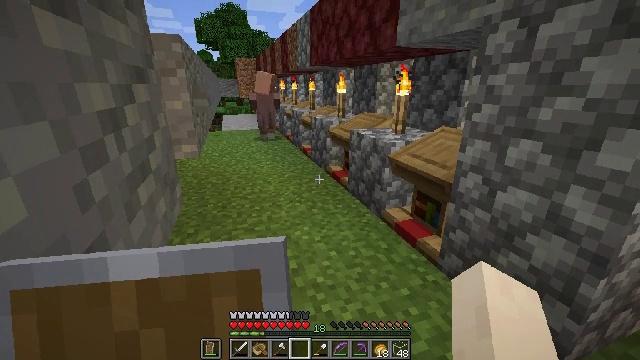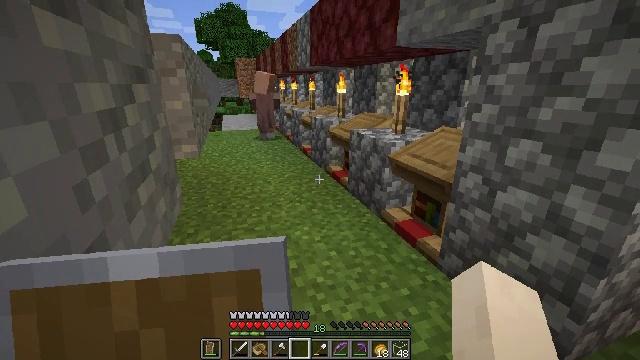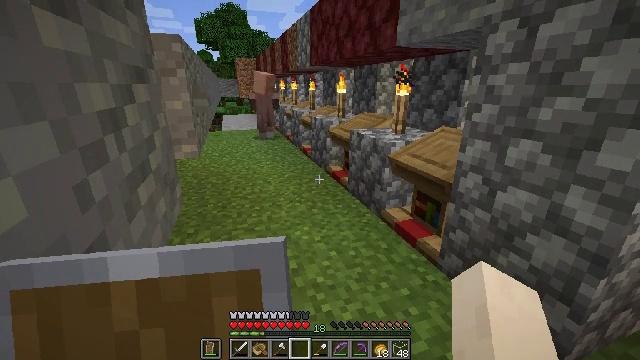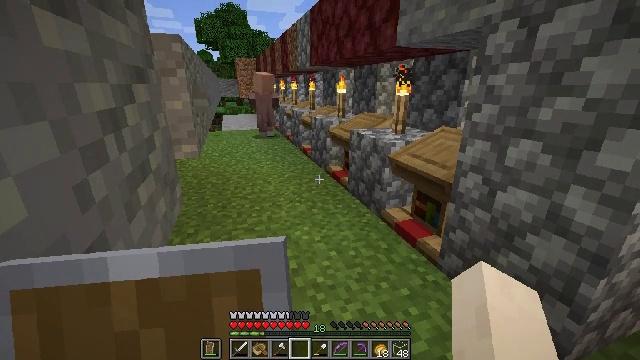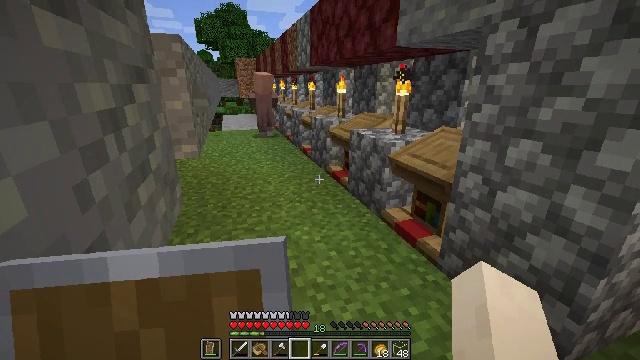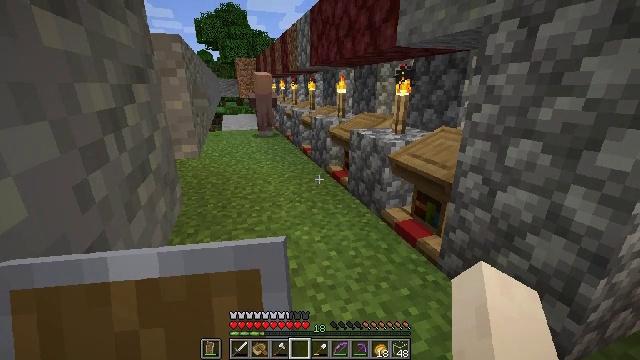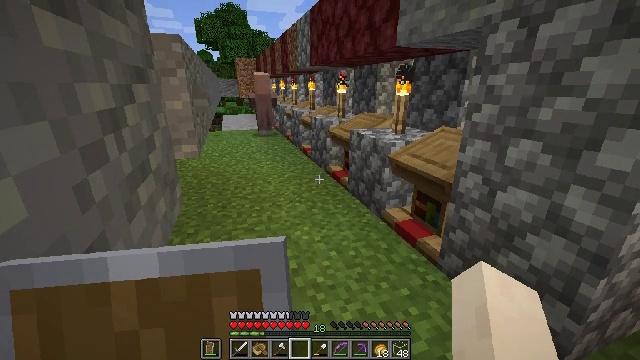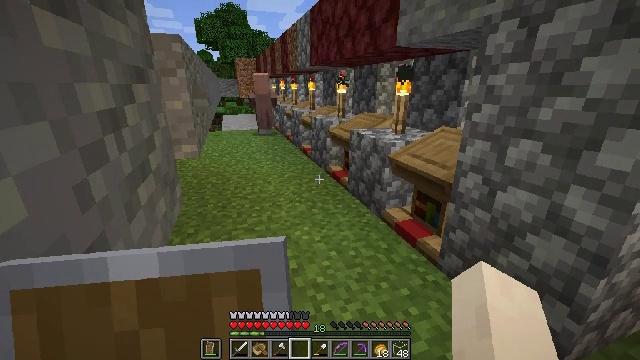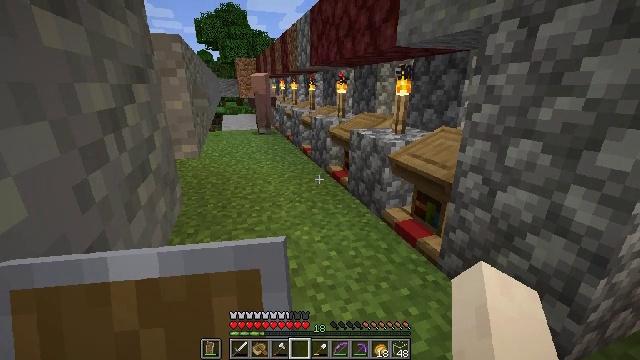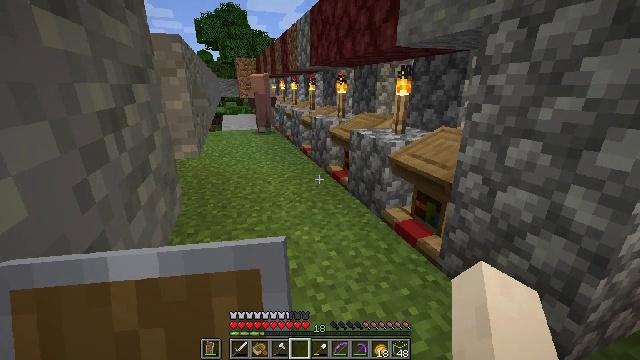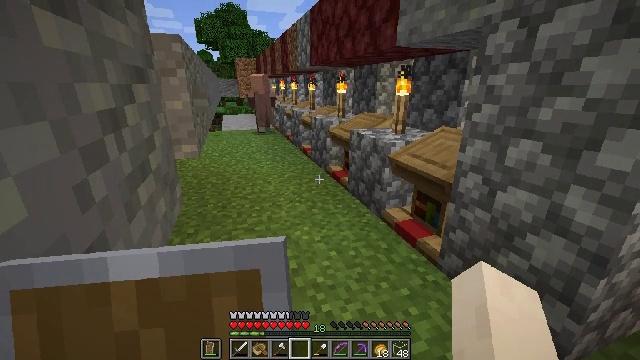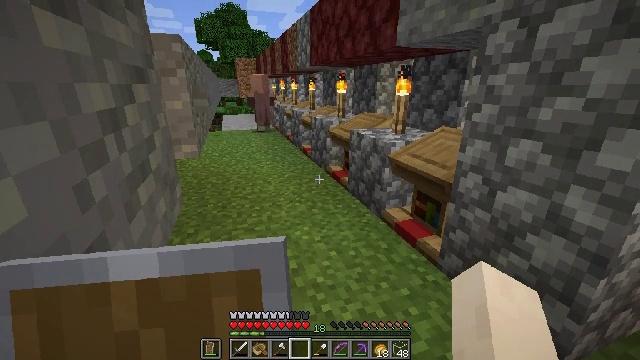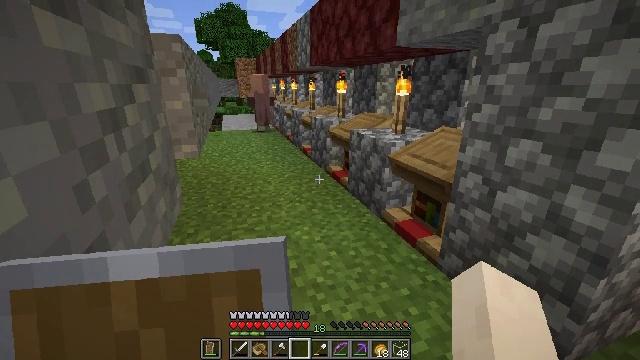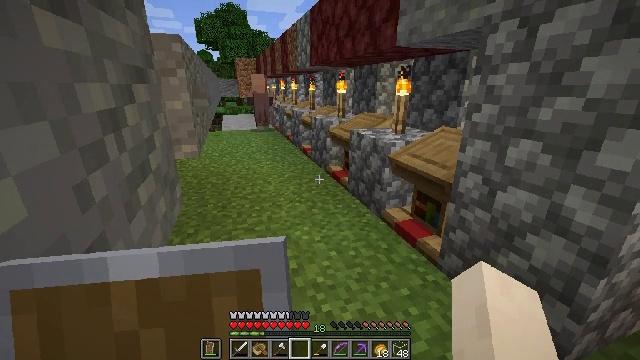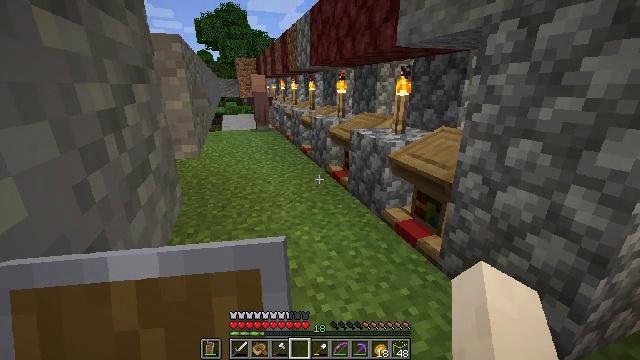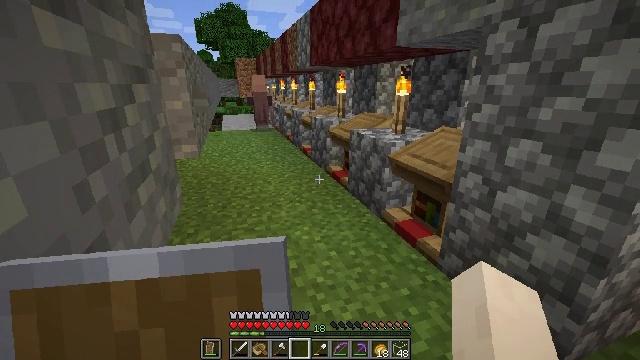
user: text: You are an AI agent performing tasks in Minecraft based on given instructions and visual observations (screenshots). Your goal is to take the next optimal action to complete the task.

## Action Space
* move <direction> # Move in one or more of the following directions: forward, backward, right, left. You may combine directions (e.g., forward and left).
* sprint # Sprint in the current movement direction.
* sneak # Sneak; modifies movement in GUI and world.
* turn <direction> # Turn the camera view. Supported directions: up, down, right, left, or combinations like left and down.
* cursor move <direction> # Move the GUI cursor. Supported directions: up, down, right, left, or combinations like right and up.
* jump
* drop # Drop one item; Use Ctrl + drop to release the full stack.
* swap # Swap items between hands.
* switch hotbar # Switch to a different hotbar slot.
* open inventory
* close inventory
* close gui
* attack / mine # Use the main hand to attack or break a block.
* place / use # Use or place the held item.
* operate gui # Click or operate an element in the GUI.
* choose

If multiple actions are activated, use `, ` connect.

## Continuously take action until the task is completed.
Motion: motion action
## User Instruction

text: Collect the bell.
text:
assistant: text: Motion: no_op
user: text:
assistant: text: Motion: no_op
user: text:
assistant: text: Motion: no_op
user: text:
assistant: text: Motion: no_op
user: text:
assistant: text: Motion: no_op
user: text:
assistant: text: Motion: no_op
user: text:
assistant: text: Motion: no_op
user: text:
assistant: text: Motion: no_op
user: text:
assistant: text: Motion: no_op
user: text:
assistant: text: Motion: no_op
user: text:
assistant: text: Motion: no_op
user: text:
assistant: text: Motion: no_op
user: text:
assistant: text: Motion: no_op
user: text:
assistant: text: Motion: no_op
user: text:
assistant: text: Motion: no_op
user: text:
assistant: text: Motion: no_op
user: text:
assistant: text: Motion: no_op
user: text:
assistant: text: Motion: no_op
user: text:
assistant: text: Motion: no_op
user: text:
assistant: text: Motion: no_op
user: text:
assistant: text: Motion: no_op
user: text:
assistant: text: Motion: no_op
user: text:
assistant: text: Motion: no_op
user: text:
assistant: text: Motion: no_op
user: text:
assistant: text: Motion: no_op
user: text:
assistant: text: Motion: move forward
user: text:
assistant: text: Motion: move forward, turn left
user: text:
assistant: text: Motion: move forward, turn left and up
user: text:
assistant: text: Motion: move forward, turn left and up
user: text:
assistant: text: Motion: move forward, turn left and up